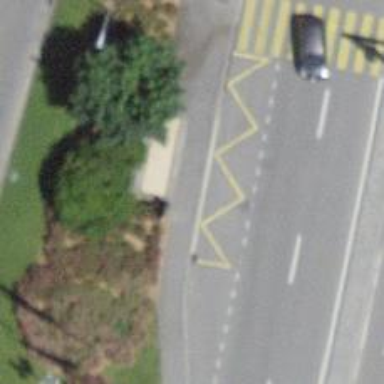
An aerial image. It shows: Bus stop with shelter.